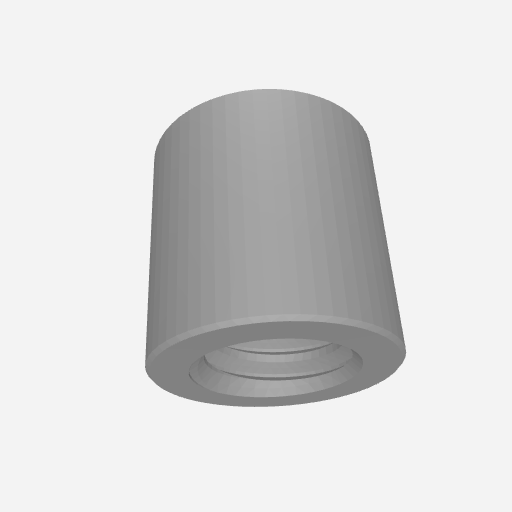
Part: Standoff6OD6